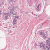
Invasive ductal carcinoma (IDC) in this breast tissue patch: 0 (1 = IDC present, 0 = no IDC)